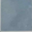
Piece: xx